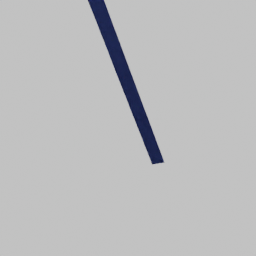
Label: architecture